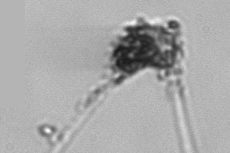
Label: Asterionellopsis_glacialis